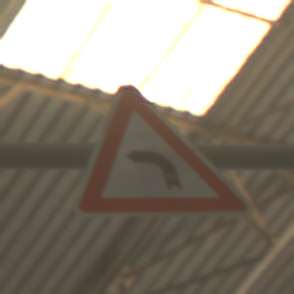
Verkehrszeichen: KurveLinks
Umgebung: Indoor, Urban
Tageszeit: Midday
Wetter: NotSpecified
Licht: Natural
Jahreszeit: NotSpecified
Kontrast: MediumContrast